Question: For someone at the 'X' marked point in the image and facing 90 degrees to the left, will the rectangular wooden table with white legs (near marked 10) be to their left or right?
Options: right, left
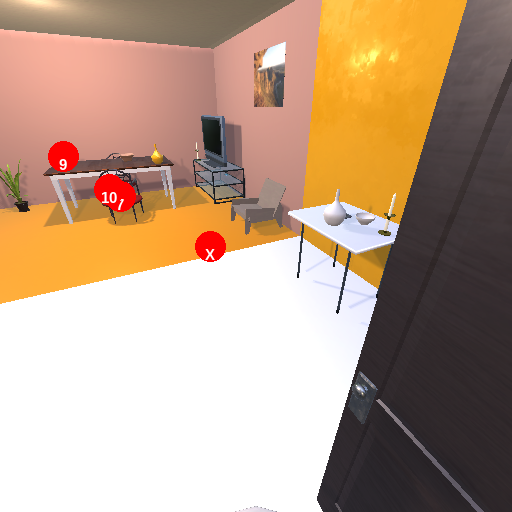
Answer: right